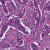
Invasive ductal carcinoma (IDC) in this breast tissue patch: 1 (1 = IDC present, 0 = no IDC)